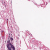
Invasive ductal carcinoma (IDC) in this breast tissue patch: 0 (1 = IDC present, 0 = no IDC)